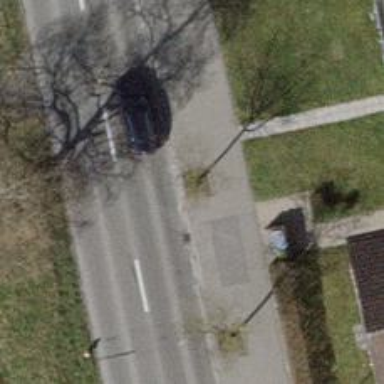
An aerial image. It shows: Avenue lined with trees.